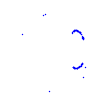
Particle: proton